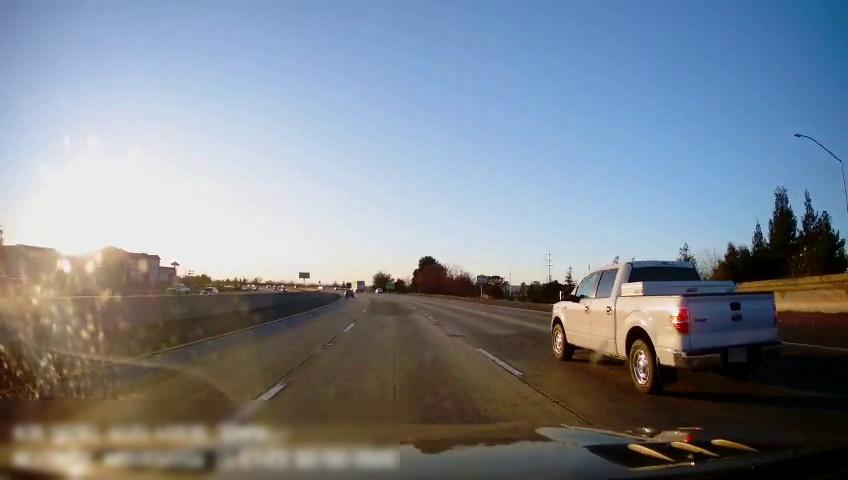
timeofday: Day
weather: Sunny
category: Drivable Space
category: Vehicles | Truck
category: Vehicles | Truck
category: Vehicles | Car
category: Vehicles | Car
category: Vehicles | Truck
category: Lanes | Alternate Lane
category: Lanes | Current Lane
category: Lanes | Current Lane
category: Lanes | Alternate Lane
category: Traffic | Signs
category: Traffic | Signs
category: Traffic | Signs